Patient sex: M
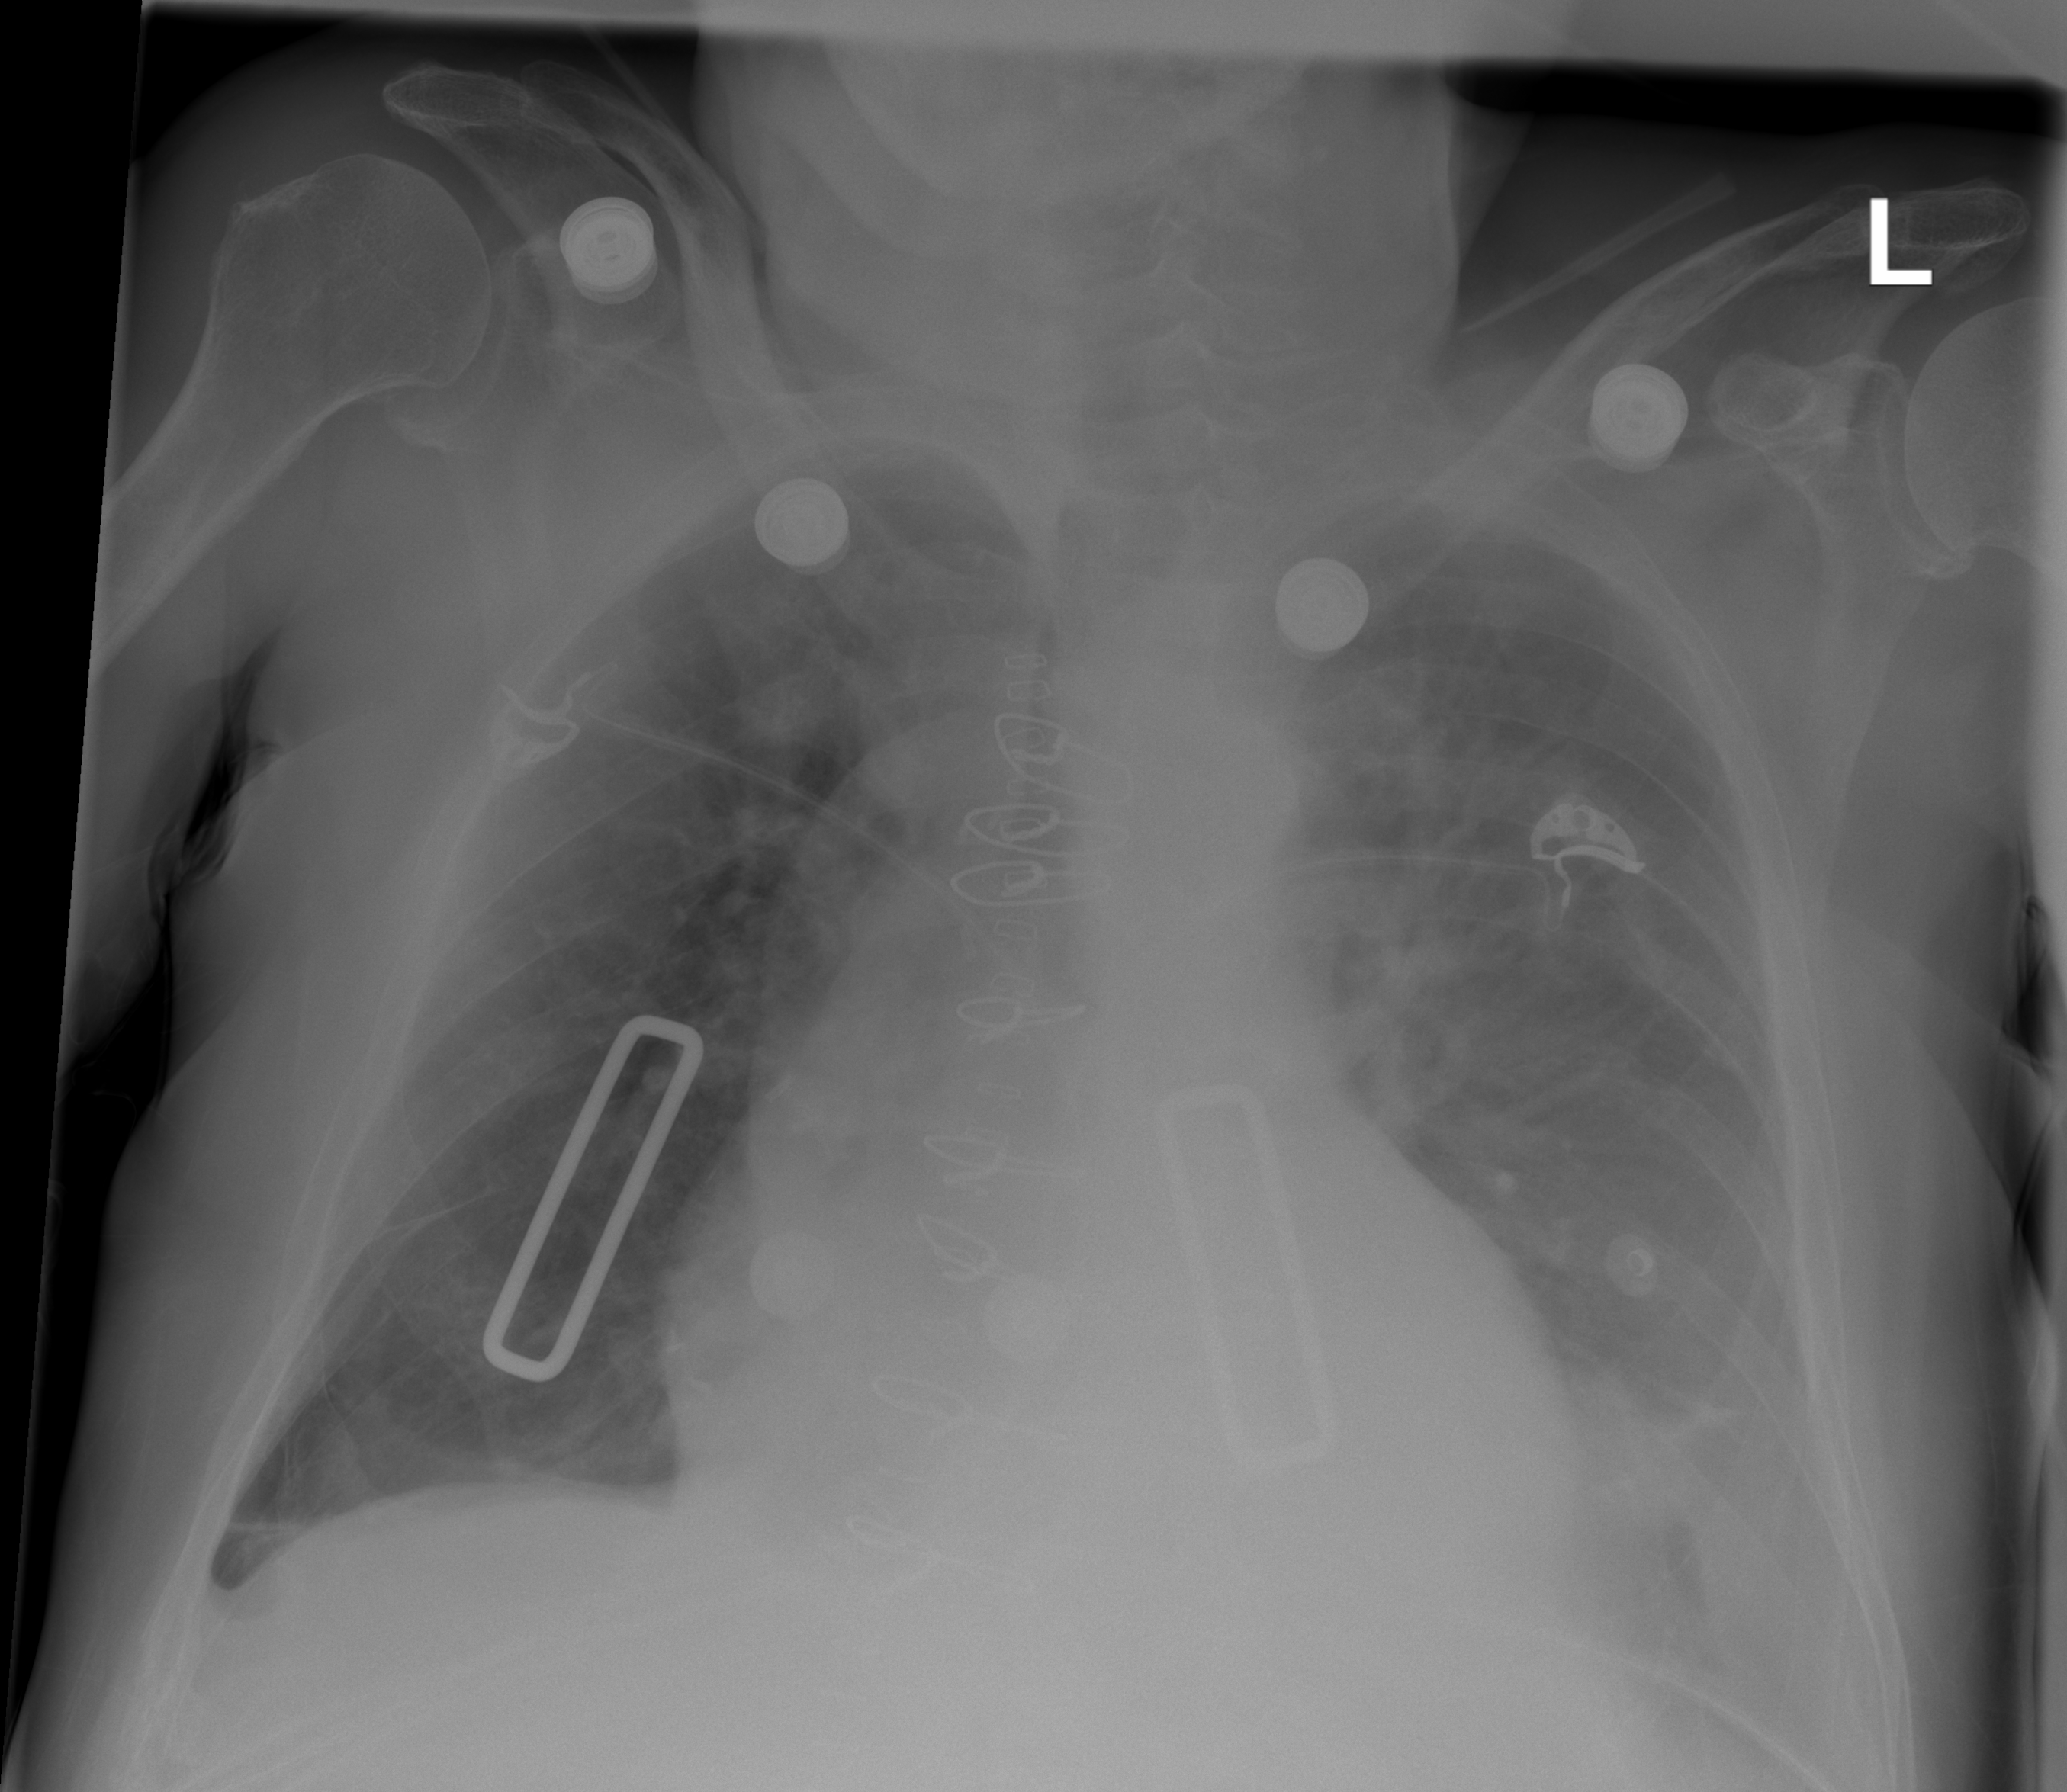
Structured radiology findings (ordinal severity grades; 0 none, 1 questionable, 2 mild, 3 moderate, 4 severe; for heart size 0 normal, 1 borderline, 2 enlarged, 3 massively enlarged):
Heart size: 1
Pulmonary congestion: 0
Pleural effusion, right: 0
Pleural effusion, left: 0
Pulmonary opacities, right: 1
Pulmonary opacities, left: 2
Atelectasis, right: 0
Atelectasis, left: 2